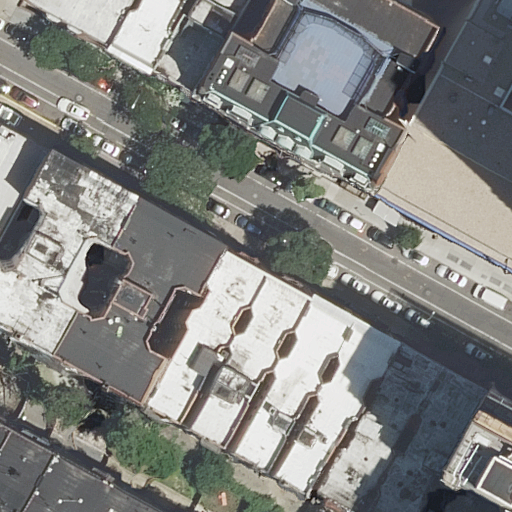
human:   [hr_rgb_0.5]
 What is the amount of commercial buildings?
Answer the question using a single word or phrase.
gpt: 0

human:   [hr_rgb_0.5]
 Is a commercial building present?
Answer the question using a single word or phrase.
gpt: no

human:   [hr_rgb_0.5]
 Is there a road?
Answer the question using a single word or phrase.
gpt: yes

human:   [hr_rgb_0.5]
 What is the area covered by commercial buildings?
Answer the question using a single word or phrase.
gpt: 0m2

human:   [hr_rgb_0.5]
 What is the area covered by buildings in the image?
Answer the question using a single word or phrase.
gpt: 5969m2

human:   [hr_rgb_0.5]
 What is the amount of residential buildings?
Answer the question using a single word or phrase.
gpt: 17

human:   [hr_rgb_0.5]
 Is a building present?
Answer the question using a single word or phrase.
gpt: yes

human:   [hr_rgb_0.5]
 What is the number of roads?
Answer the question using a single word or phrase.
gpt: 3

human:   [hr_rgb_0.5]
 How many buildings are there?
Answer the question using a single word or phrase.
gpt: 18

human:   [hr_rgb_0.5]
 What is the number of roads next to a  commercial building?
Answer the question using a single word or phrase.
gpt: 0

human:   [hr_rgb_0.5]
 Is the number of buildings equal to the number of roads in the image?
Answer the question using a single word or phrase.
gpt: no

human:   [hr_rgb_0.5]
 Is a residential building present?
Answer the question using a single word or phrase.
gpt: yes

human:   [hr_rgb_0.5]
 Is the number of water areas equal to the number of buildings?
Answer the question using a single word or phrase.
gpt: no

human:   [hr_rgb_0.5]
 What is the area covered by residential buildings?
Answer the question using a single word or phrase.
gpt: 5107m2

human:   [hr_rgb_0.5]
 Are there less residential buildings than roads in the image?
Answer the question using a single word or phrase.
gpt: no

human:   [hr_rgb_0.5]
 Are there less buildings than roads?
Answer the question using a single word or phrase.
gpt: no

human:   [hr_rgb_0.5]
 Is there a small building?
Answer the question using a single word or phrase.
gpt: yes

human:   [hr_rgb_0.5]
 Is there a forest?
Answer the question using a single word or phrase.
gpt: no

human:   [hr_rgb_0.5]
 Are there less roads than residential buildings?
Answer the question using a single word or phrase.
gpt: yes

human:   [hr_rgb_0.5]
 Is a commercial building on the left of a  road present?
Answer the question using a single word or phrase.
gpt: no

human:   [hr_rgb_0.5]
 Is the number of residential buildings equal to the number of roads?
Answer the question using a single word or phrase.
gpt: no

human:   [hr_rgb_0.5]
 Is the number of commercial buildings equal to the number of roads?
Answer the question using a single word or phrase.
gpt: no

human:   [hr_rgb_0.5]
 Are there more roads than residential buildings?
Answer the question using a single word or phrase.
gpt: no

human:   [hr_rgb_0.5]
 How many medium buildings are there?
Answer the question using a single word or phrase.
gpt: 13

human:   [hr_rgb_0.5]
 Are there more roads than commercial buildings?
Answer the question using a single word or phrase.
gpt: yes

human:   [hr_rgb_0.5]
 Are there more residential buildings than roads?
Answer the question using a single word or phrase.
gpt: yes

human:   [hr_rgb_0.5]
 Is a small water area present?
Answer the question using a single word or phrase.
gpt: no

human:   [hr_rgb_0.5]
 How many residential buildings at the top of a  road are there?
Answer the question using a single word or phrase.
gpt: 5

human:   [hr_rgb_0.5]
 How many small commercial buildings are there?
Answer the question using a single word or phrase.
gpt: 0

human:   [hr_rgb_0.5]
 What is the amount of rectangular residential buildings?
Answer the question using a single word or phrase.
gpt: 6

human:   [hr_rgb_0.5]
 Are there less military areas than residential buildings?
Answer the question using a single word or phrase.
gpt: yes

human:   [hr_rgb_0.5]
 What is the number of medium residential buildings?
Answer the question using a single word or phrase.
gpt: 13

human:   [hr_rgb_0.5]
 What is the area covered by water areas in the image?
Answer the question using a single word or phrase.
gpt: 0m2

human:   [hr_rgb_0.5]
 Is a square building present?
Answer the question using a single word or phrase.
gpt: no

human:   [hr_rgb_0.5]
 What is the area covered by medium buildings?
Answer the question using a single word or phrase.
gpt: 2800m2

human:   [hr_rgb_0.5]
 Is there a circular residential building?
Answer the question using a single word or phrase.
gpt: no

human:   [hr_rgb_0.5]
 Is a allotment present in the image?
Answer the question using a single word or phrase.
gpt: no

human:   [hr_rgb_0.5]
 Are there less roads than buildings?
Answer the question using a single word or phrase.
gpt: yes

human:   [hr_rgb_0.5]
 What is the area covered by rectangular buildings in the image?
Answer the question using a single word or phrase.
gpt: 679m2

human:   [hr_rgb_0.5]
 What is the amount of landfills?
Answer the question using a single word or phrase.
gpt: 0

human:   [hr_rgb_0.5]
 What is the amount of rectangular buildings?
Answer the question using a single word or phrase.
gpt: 6

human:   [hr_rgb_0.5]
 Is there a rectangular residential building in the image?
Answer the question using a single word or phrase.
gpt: yes

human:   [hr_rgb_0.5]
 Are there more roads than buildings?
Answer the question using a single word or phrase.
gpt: no

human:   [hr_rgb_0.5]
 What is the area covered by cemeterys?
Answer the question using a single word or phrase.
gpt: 0m2

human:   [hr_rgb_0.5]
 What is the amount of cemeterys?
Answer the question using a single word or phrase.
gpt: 0

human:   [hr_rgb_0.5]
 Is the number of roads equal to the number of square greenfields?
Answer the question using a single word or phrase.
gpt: no

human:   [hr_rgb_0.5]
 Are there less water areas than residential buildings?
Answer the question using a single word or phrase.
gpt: yes

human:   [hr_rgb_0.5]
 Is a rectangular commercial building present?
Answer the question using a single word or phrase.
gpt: no

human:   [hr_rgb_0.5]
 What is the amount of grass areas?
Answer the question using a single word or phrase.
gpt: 0

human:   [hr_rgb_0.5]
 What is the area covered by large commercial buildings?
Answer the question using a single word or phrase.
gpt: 0m2

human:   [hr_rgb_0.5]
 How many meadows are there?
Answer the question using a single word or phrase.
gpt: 0

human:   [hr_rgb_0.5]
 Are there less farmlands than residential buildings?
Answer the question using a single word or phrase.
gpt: yes

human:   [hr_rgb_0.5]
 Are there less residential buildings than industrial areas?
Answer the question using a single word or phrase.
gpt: no

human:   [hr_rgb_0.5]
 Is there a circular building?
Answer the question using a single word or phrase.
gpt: no

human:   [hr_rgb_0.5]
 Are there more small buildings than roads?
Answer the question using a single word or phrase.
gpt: no

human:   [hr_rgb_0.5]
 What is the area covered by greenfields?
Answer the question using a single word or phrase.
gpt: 0m2

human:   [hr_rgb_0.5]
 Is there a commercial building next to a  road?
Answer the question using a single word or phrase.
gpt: no

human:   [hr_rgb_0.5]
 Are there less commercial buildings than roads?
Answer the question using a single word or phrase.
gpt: yes

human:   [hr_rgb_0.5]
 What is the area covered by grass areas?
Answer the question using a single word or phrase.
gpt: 0m2

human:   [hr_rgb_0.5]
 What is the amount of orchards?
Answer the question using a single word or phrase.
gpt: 0

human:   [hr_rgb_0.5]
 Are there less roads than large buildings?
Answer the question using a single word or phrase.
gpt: yes

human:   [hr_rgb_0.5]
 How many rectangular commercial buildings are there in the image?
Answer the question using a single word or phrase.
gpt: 0

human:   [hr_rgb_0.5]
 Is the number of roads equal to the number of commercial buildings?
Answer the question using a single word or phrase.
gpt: no

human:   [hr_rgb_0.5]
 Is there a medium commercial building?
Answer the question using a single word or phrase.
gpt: no